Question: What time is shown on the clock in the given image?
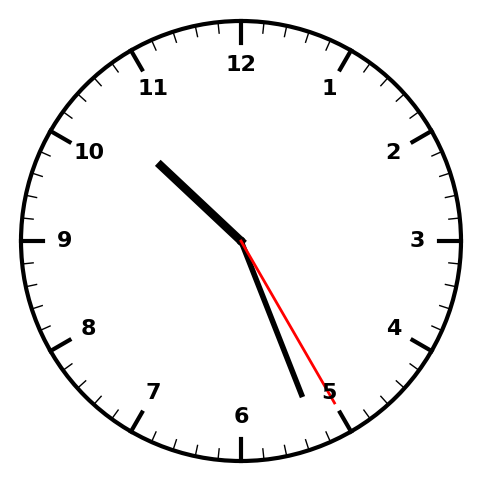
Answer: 10:26:25